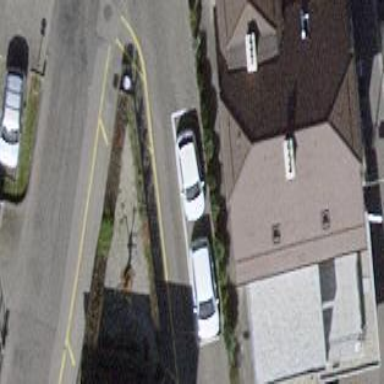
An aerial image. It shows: Half-hipped roof on apartment building.